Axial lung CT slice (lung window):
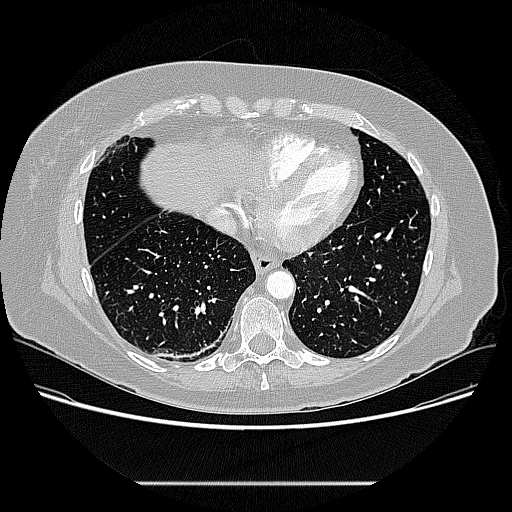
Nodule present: no